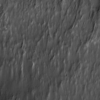
Label: not_dusty